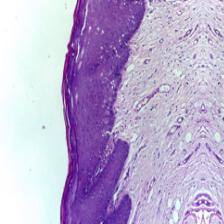
Diagnosis: Normal